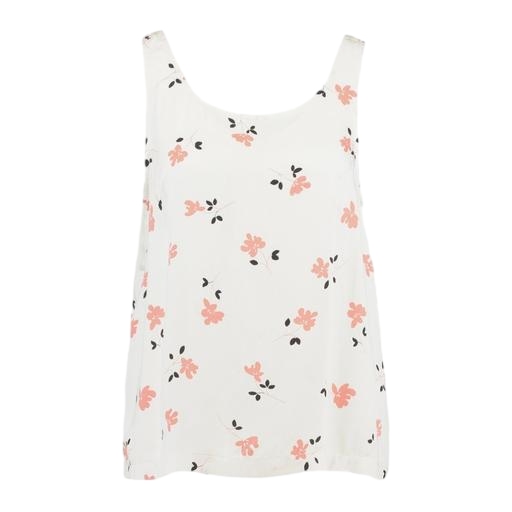
white printed tank top, floral print tank top, sleeveless floral-print top, white background